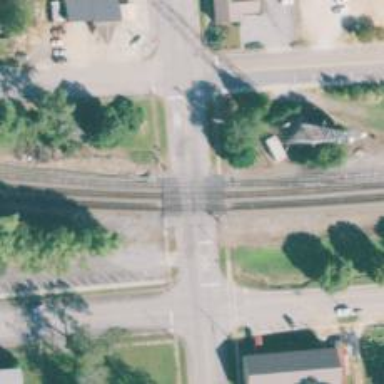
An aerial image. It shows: Level crossing with lights at the railway.